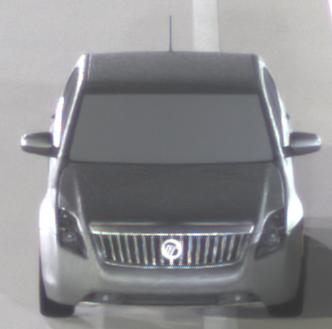
Make: Mercury
Model: Milan
Detailed model: -
Model produced from: 2009
Model produced until: 2010
Doors: 4
Color: gray
Road condition: dry road
Daytime: night
Contrast: high contrast